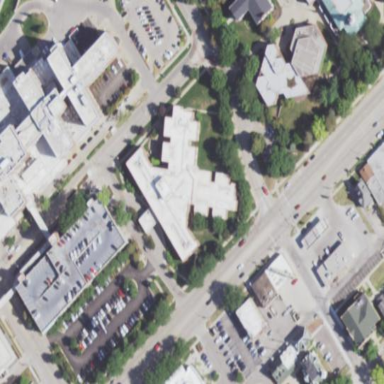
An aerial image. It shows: Clinic building offering healthcare services.